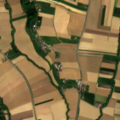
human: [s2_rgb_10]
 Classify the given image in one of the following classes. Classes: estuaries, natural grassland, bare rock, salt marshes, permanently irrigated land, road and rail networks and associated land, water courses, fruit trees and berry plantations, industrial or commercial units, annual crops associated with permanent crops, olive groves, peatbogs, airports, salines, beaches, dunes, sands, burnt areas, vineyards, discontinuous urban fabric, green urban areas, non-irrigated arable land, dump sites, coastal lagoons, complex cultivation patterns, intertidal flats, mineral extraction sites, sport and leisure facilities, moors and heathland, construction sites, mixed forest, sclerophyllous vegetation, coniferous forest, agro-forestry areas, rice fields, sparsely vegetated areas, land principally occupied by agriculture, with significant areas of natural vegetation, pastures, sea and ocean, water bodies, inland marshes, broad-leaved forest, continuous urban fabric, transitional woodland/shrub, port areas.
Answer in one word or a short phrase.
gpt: non-irrigated arable land, complex cultivation patterns, mixed forest